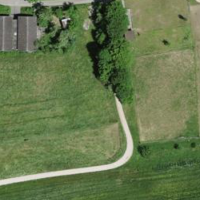
EUNIS habitat code: 25
Species observed at this site:
Cerastium glomeratum
Certhia brachydactyla
Corvus corone
Plantago major
Cyanistes caeruleus
Sturnus vulgaris
Ciconia ciconia
Corvus frugilegus
Fringilla coelebs
Passer domesticus
Buteo buteo
Sylvia atricapilla
Turdus merula
Cosmos bipinnatus
Columba palumbus
Phylloscopus collybita
Parus major
Hirundo rustica
Milvus migrans
Milvus milvus
Pica pica
Phoenicurus ochruros
Prunus spinosa
Columba livia
Falco tinnunculus
Picus viridis
Motacilla alba